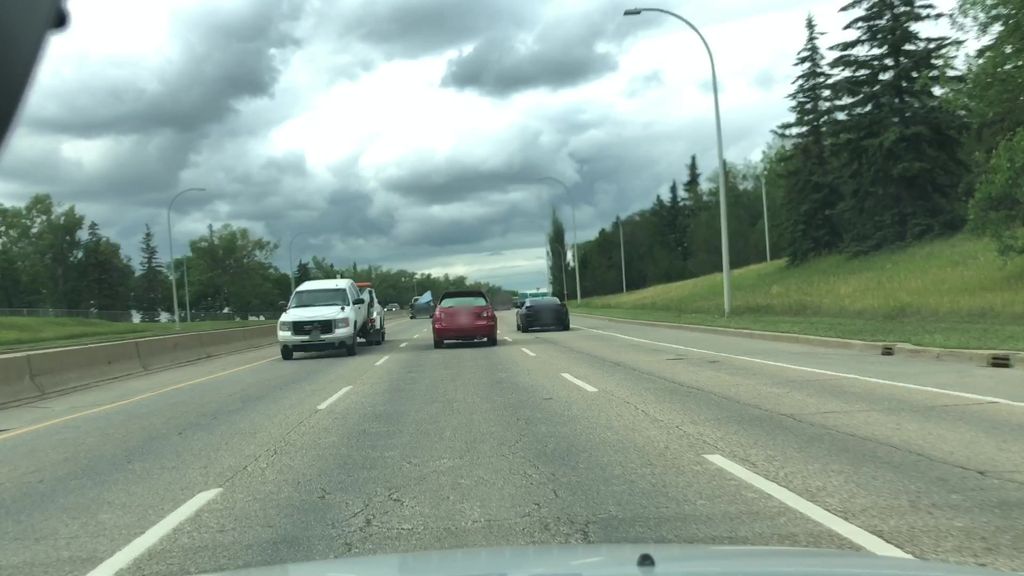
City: edmonton